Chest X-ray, PA view. Patient: 53 years old, sex F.
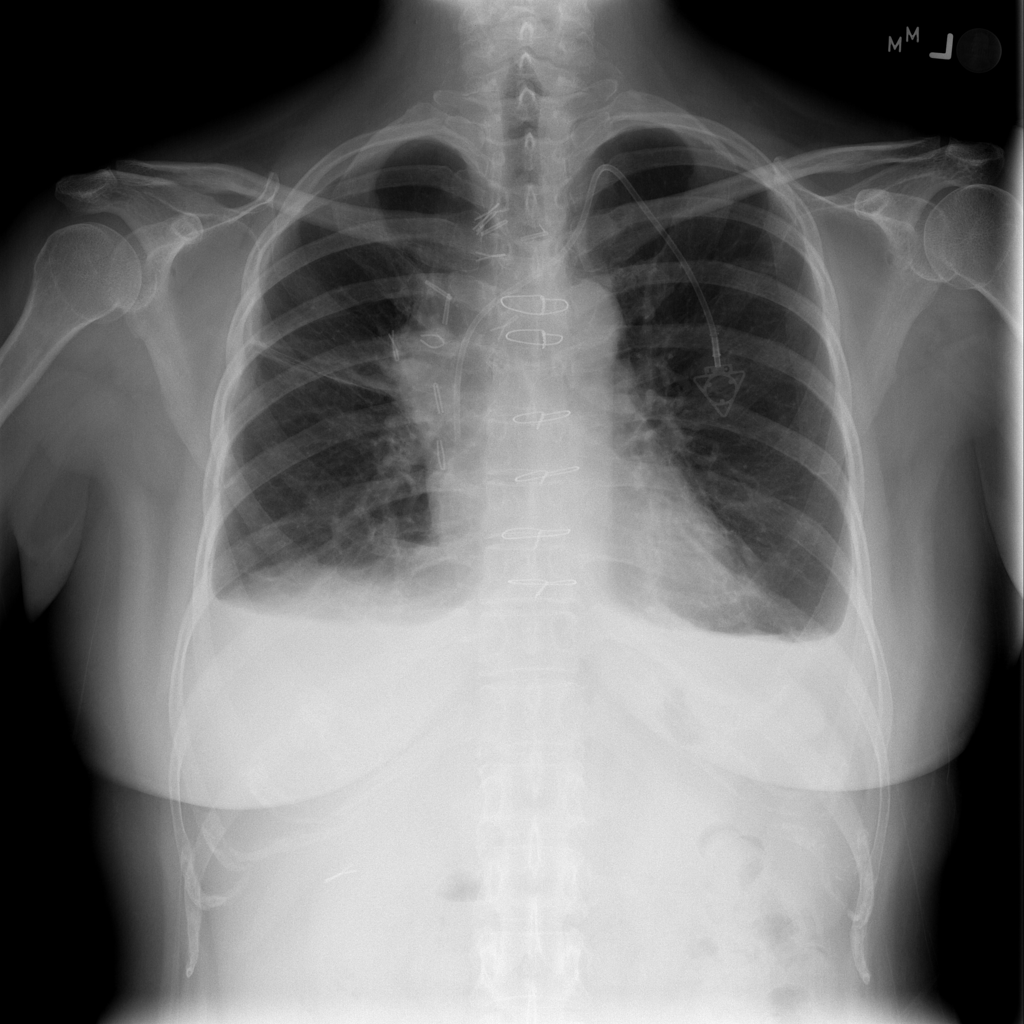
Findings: Effusion